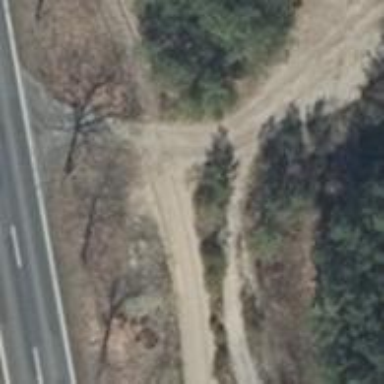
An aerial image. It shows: Sandy track road with grade 4 track type.